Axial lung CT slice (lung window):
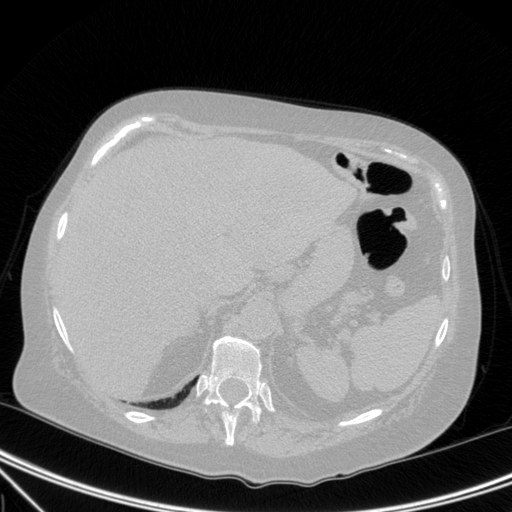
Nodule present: no